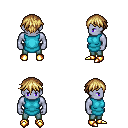
a pixel art fantasy rpg character, male body template, dark elf, purple skin, teal tunic, teal pants, blonde short bangs hairstyle, gold boots, four views (front, back, left, right), 2x2 character sprite sheet, small pixel art, hard edges, no anti-aliasing